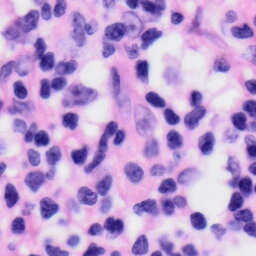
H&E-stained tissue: Skin